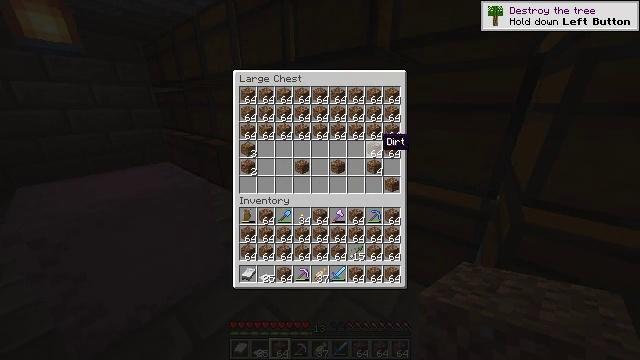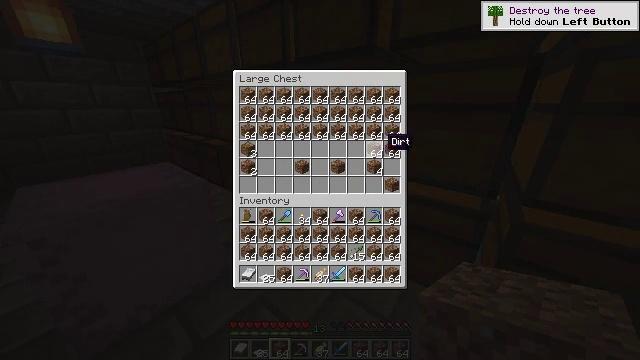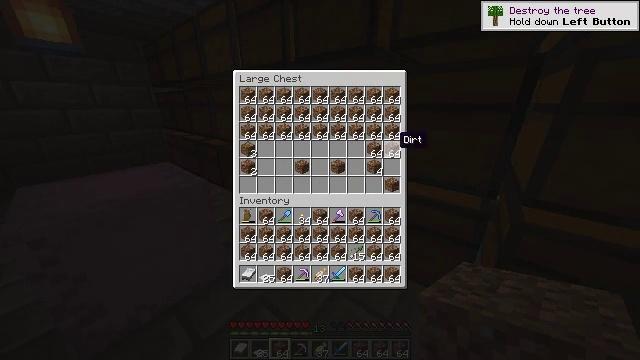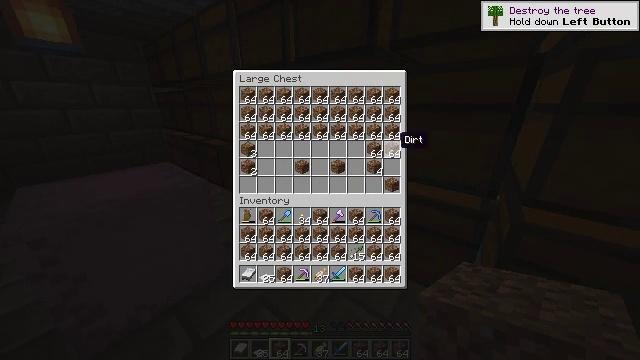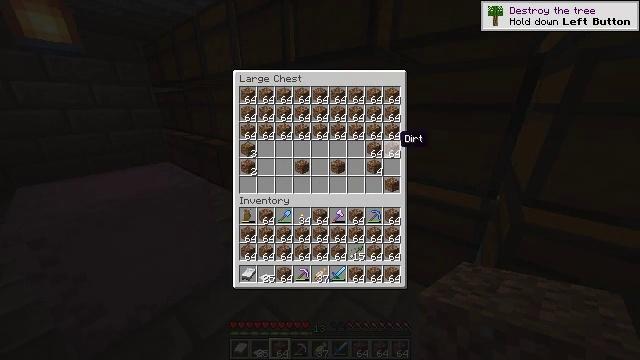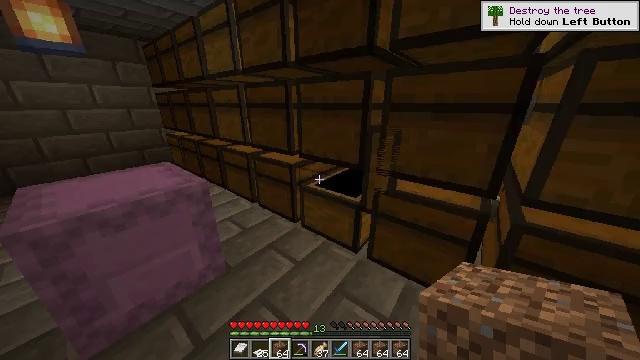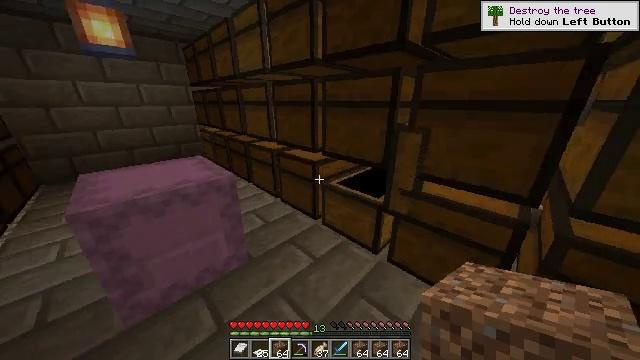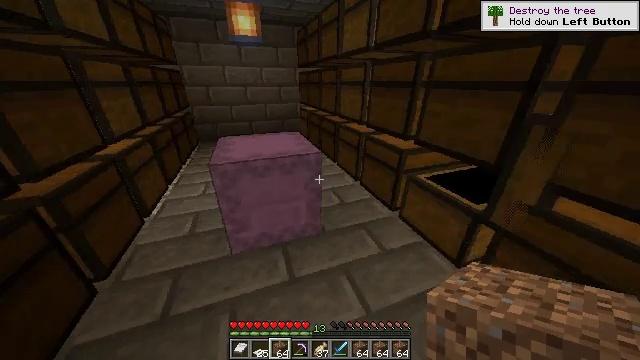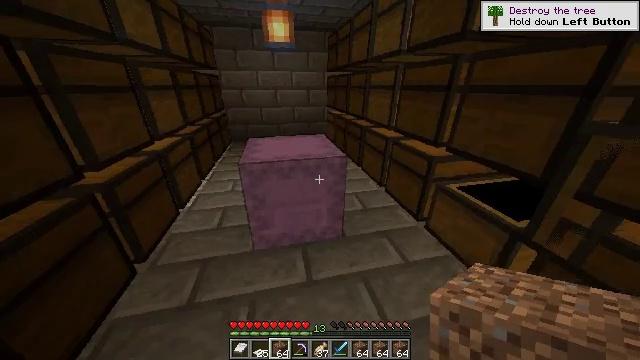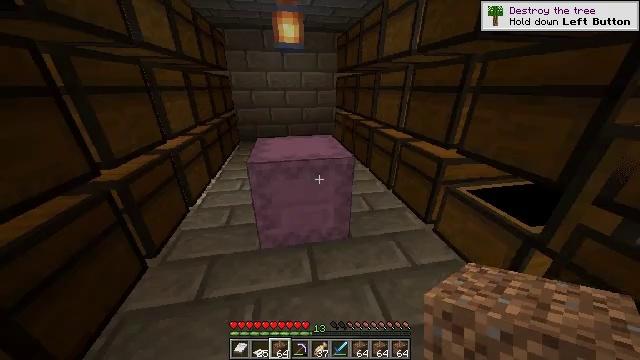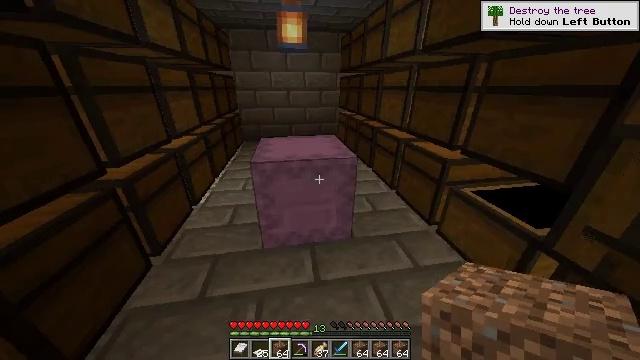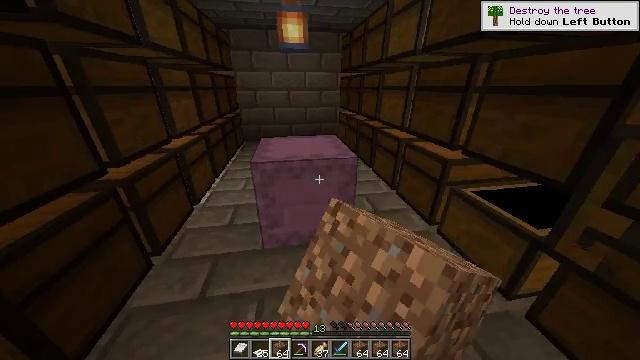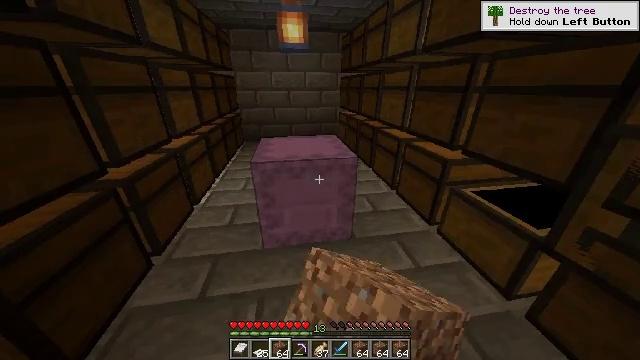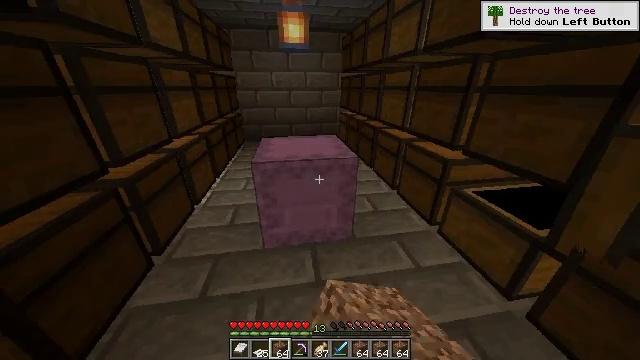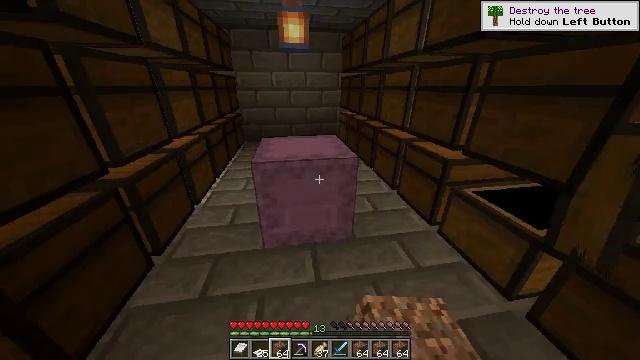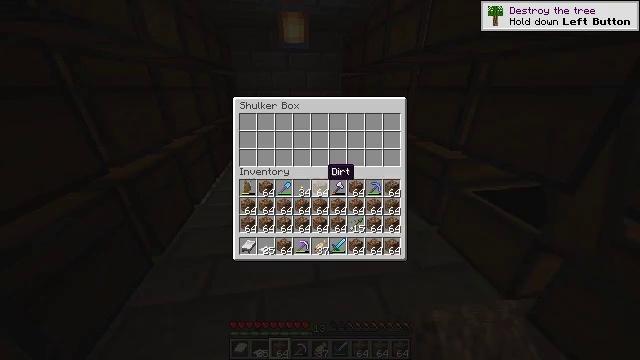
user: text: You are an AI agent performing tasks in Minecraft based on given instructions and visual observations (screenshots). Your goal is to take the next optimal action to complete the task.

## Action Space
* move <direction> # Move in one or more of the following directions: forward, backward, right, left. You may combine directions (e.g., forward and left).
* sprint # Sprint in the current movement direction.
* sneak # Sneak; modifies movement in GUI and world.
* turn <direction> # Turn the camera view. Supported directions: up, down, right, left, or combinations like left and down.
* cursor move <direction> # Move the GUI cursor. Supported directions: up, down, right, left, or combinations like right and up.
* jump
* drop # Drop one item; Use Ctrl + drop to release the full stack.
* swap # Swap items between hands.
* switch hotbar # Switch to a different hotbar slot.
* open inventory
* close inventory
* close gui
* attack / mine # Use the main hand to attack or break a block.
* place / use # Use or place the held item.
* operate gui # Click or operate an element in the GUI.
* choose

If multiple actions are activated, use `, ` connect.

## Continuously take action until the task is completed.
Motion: motion action
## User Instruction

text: Mine the shulker box.
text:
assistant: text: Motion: sneak
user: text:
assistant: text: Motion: sneak, cursor move right
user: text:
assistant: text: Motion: sneak
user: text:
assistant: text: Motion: sneak
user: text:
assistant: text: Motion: no_op
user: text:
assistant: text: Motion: turn left, close gui
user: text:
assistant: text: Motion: turn left and down
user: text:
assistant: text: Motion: turn left
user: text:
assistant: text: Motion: turn left
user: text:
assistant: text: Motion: use / place
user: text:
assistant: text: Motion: use / place
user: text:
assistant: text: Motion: no_op
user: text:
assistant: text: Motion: no_op
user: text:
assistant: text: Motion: no_op
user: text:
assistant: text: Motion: open gui
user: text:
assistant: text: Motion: sneak
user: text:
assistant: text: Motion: sneak, cursor move right
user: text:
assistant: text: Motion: sneak, cursor move right
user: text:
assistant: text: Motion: sneak, cursor move right
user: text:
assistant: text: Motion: sneak, cursor move right
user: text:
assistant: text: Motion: sneak, cursor move right
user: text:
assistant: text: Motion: sneak
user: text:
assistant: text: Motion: sneak
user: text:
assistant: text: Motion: sneak, choose
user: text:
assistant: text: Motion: sneak, choose
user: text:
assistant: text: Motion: sneak, cursor move down
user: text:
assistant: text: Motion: sneak
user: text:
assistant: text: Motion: sneak, choose
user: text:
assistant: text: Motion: sneak
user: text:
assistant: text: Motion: sneak, cursor move down